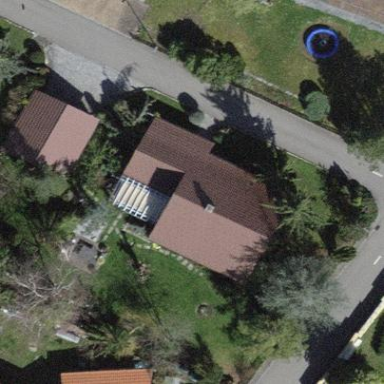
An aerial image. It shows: Residential building.